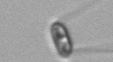
Label: Chaetoceros